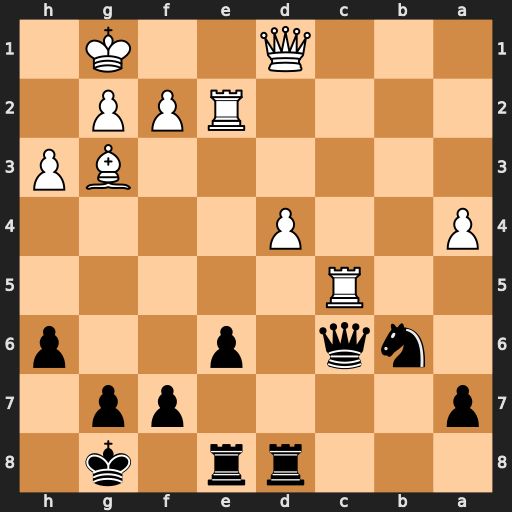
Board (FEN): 3rr1k1/p4pp1/1nq1p2p/2R5/P2P4/6BP/4RPP1/3Q2K1
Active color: b
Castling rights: -
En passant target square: -
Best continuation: Qxc5 dxc5 Rxd1+